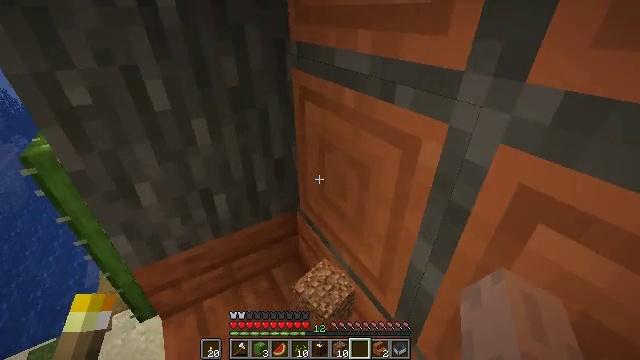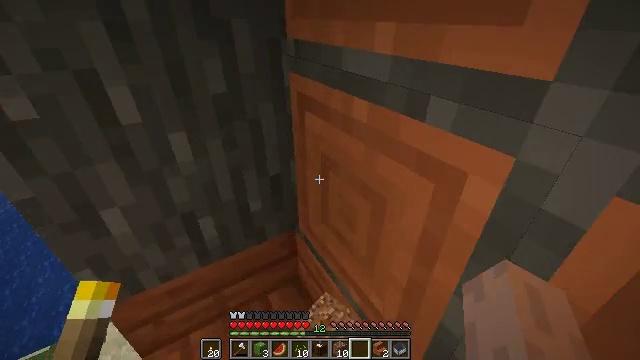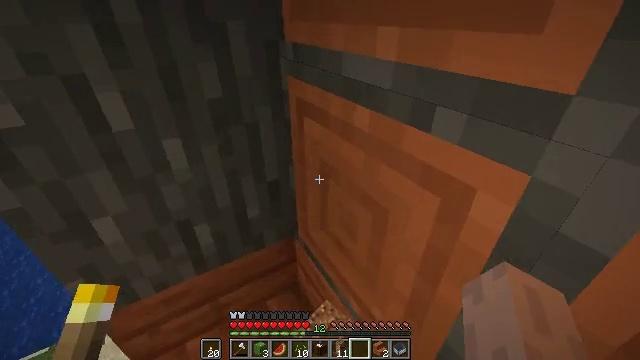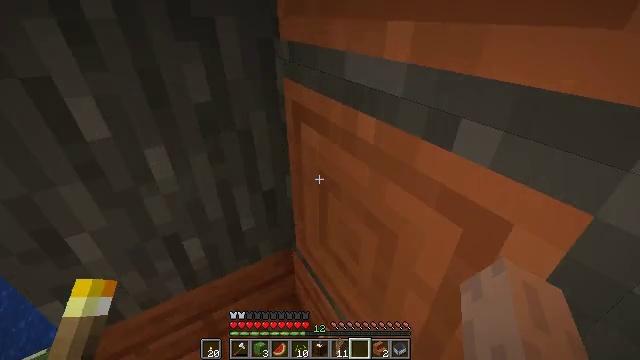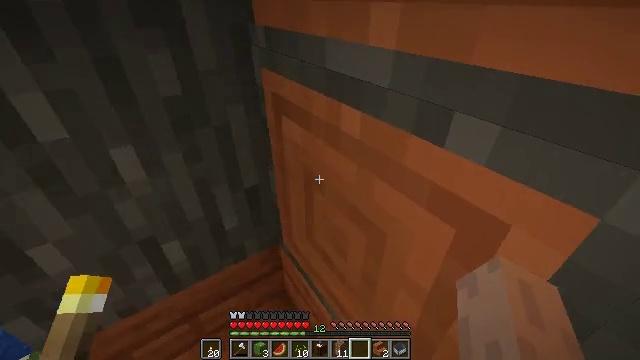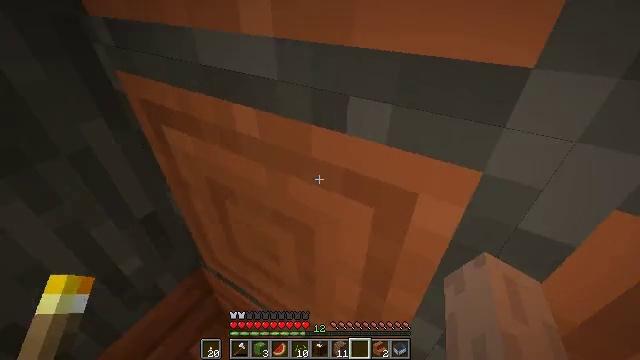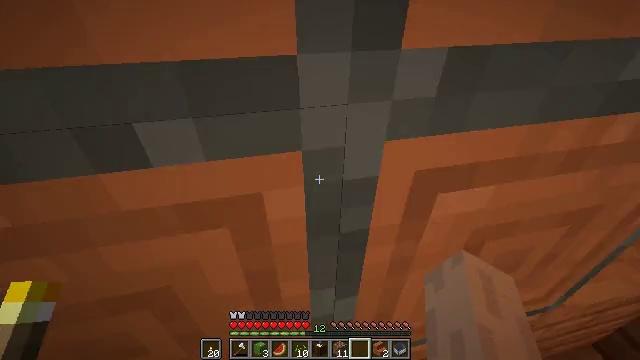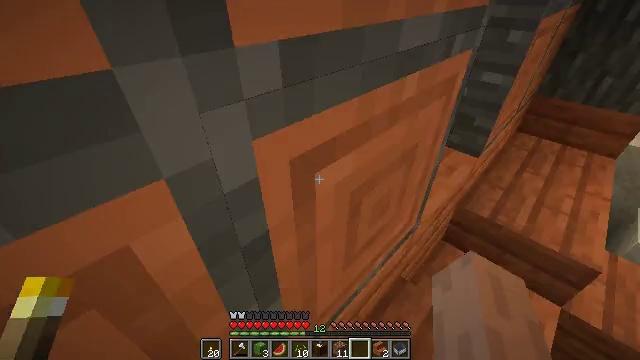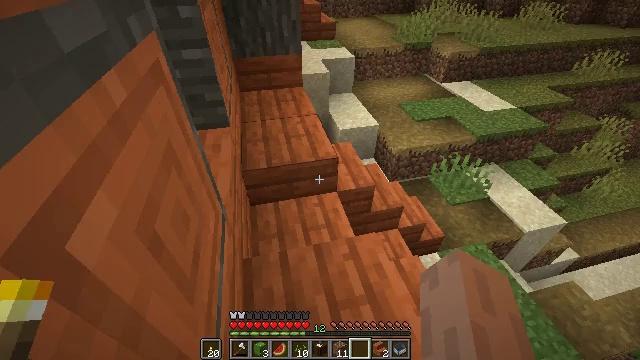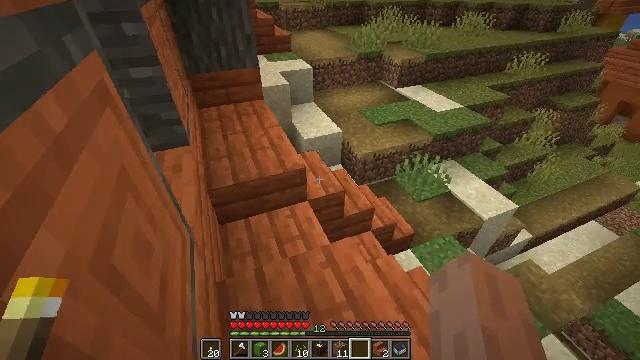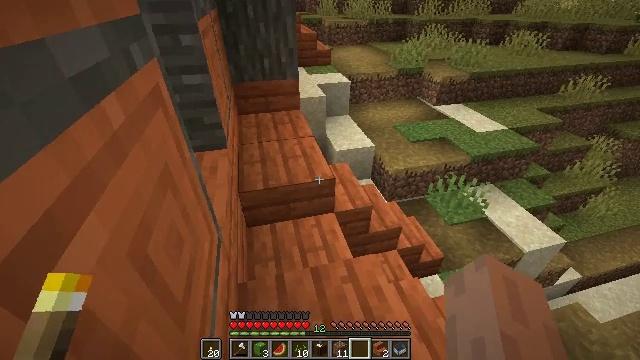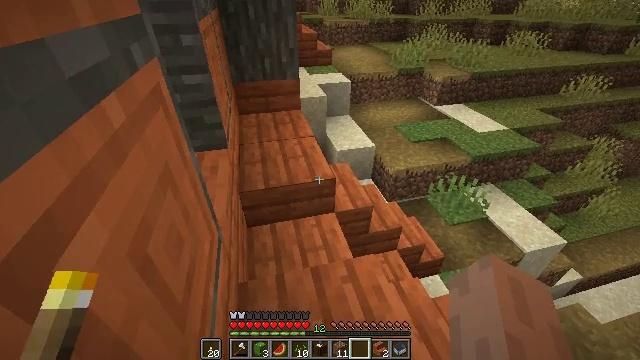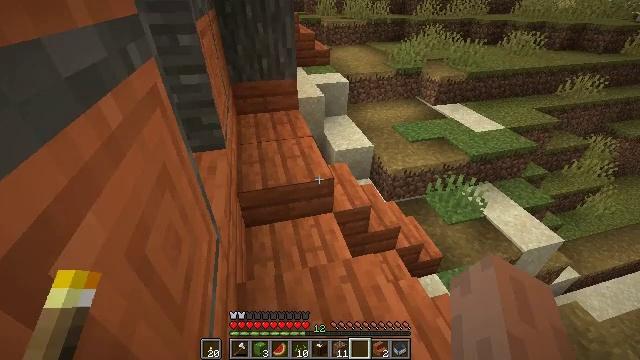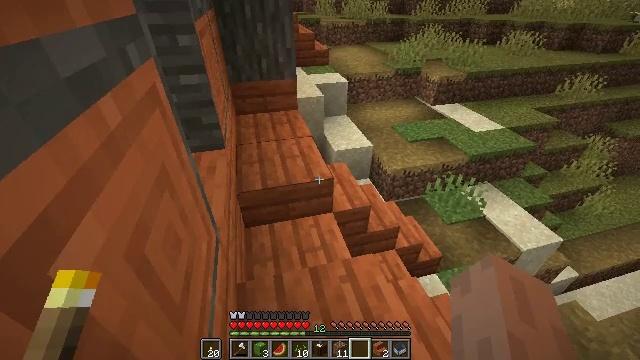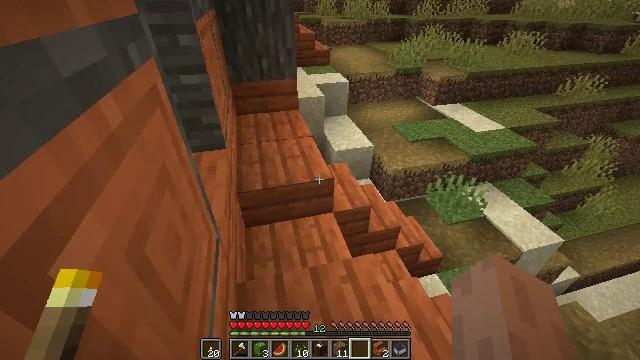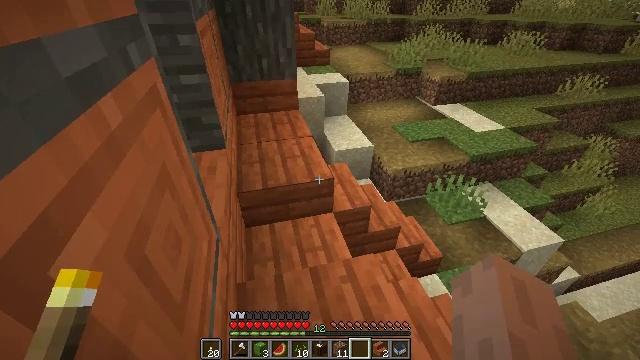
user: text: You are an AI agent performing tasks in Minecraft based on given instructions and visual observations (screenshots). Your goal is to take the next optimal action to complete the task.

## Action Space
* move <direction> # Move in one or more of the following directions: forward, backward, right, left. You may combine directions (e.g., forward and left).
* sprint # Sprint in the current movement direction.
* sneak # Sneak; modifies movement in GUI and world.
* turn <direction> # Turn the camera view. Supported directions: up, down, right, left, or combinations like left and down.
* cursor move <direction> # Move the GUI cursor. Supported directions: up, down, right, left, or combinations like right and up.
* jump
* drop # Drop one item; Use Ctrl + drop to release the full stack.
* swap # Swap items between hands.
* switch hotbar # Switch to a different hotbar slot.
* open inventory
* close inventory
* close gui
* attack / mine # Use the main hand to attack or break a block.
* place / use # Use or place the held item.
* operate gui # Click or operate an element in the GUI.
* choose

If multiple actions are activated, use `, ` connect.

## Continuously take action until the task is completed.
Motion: motion action
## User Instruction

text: Remove the acacia stairs from the structure.
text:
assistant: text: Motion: move forward
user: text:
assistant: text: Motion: no_op
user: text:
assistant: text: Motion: no_op
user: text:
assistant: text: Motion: turn right and down
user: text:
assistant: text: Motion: turn right and down
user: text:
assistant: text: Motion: turn right
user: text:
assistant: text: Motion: turn right
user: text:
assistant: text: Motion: turn right and down
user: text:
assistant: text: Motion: turn right and up
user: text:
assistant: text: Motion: turn left and up
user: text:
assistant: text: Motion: no_op
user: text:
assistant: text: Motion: no_op
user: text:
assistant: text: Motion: no_op
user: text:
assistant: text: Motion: no_op
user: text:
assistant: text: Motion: no_op
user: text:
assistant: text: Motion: no_op
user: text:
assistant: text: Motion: no_op
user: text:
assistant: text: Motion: turn left and up
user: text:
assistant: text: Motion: turn left and up
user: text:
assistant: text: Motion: move forward, turn right and up
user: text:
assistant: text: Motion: move forward
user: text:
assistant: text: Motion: move forward
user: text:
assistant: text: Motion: move forward
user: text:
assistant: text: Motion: move forward, turn left
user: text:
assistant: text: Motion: move forward, turn left
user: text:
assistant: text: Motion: turn left
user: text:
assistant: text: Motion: turn left and up
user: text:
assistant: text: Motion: turn left
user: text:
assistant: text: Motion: no_op
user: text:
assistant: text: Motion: no_op